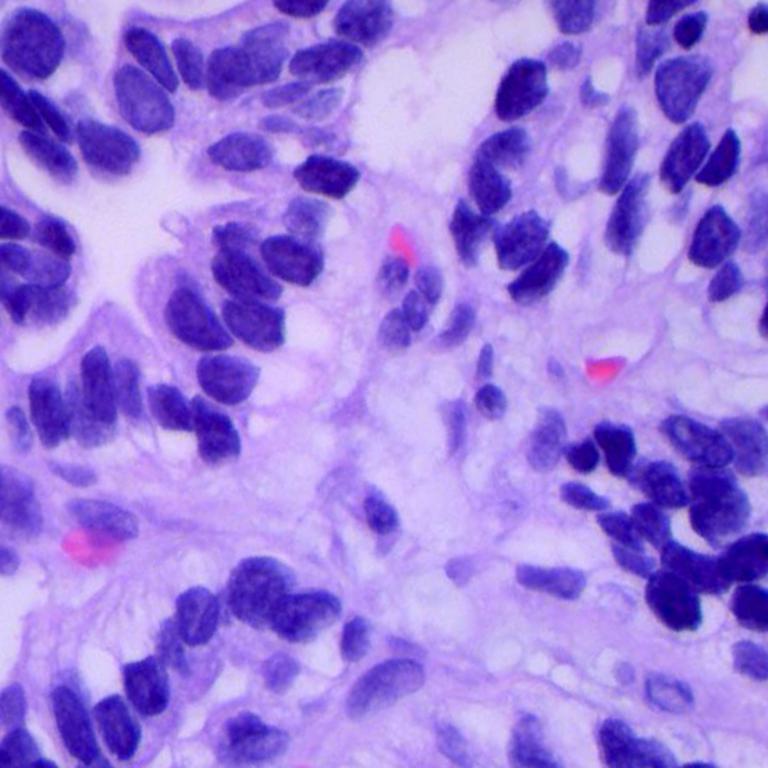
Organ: lung
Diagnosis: adenocarcinomas